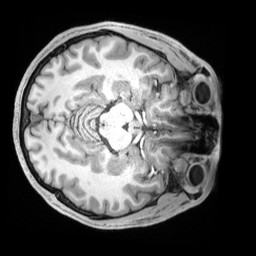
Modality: T1w
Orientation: axial
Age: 23
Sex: male
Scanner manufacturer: siemens
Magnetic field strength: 3 T
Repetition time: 2.4 s
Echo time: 0.00226 s